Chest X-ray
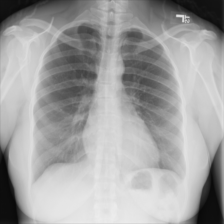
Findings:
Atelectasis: negative
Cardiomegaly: negative
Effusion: negative
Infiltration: negative
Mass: negative
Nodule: negative
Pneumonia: negative
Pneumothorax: negative
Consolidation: negative
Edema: negative
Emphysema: negative
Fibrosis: negative
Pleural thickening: negative
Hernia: negative